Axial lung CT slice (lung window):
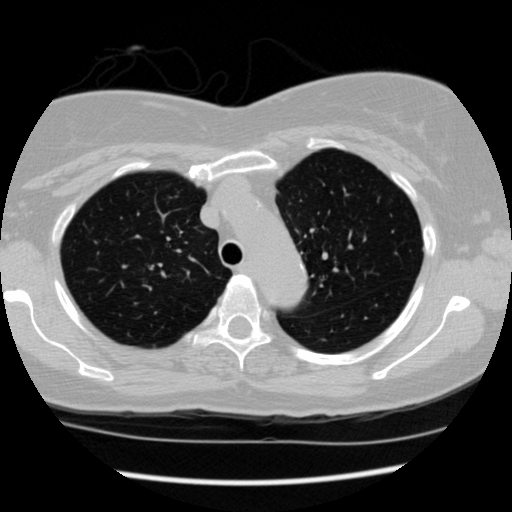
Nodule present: no